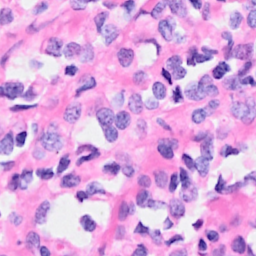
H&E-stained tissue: Breast